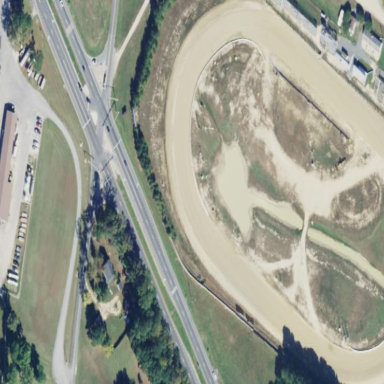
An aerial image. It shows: Dirt raceway for motor sports.